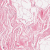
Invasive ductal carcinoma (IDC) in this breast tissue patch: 0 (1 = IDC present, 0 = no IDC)